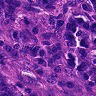
Metastatic tissue present: yes